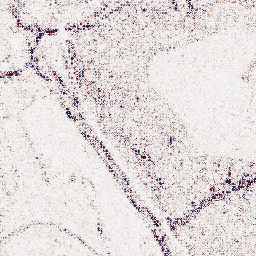
Category: wavelet
Decomposition family: wavelet_dwt
Decomposition parameters: wavelet: db4
level: 1
Upsampling method: quartic
Upsampling parameters: scale: 2
Upsampling scale: 2